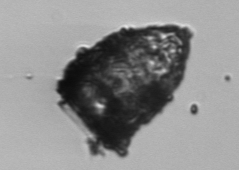
Label: Tintinnopsis